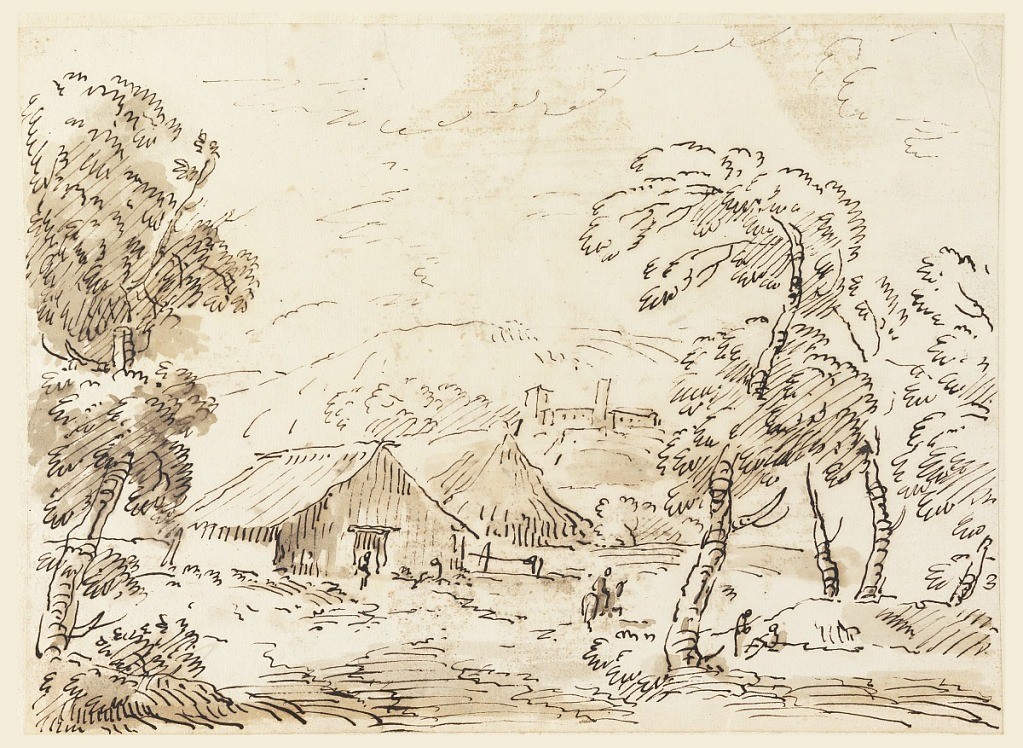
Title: A Peasant’s Dwelling and a Castle in Mountainous Countryside
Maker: Carlo Marchionni, Italian, 1702–1786
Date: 1762–1786
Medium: Pen and ink, brush and watercolor on paper
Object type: Drawing
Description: A rider upon the road leading from the foreground into the distance at right. A wooden house and stable are in the middle ground at left. The castle rises upon a hill behind them.